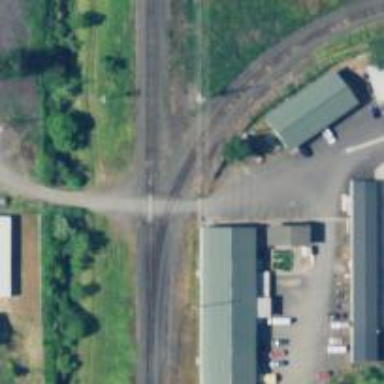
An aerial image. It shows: Level crossing along the railway.